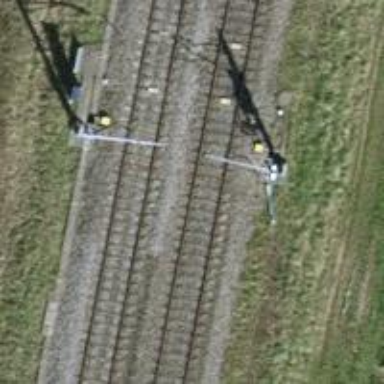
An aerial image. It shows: Railway signal.